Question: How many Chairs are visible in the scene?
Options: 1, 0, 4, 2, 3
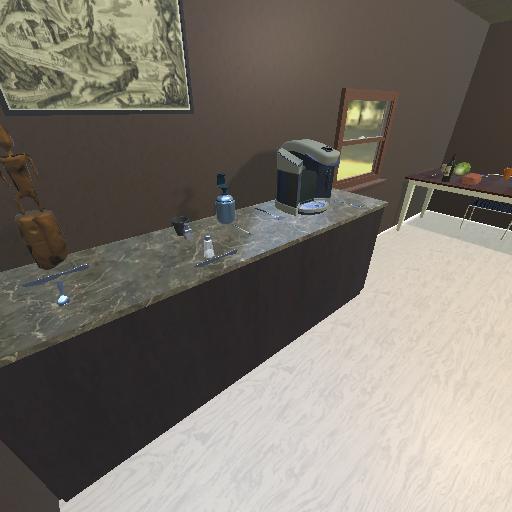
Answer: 1